Interaction volume radius: 5 \u00c5
Interaction volume height: 25 \u00c5
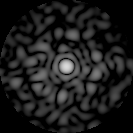
Disorder parameter: 0.869